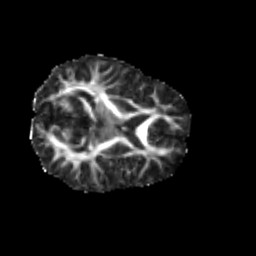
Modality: FA
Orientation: axial
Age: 7
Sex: female
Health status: healthy